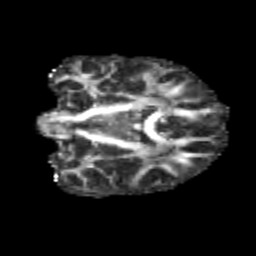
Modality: FA
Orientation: coronal
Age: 11
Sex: female
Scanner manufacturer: siemens
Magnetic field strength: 3 T
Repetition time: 3.8 s
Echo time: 0.07 s